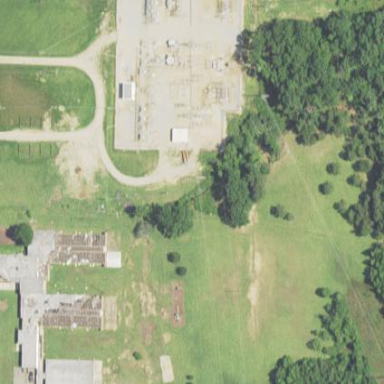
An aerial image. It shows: There is distribution substation enclosed by fence.